Question: At each time, any colored ball can be exchanged with the white ball. How many such exchanges are needed at least to make all the red balls arranged in front of the green balls (white ball positions are arbitrary)?
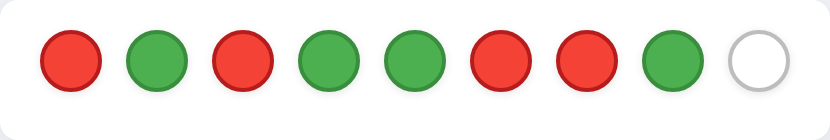
Answer: 4